Question: I want to make large matrix like 300k by 300k matrix using R.
Many people recommended "bigmemory" package and i tried to make matrix using it.
when I make small matrix, it works but when I tried with large matrix, it gave me an error message.

How could i solve this problem?
Or do you know the way to create large matrix (in my case, 300k by 300k) in r?
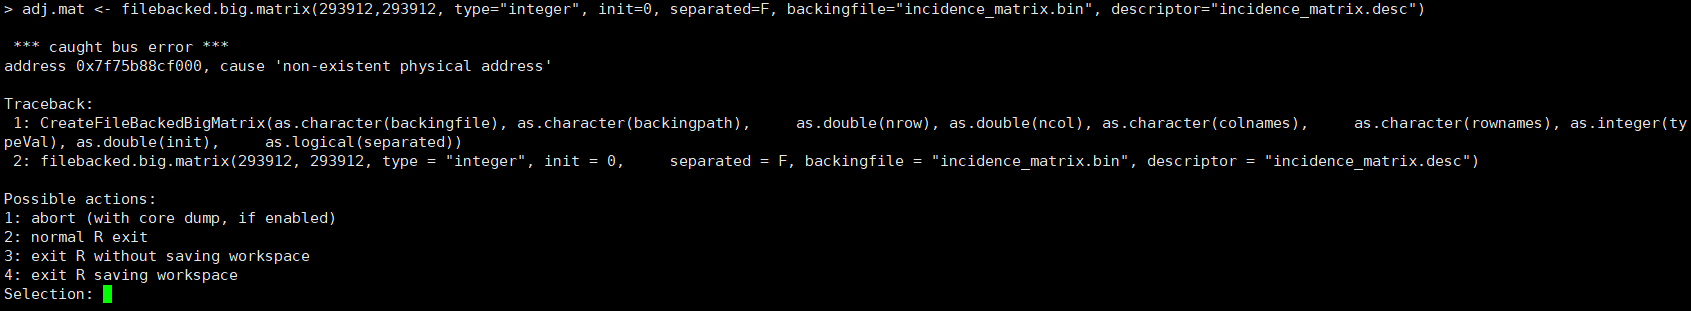
Answer: Since R works on CPUs only, I don't think modern day personal computers can handle that amount of information. I happened to work with relatively large data tables (8 million rows * ~500 variables) and my PC crashed few times.
However, if you work with (not sure it's what you need), you might find tricks to reduce the memory size of the matrix. You can find something on sparse matrices in R <URL>.